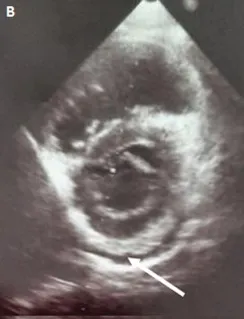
(A,B) pericardial effusion, in the cardiac ultrasound, in an adult patient with thiamine-responsive megaloblastic anaemia (TRMA) on discontinuation of oral thiamine-based treatment.
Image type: radiology (ultrasound)